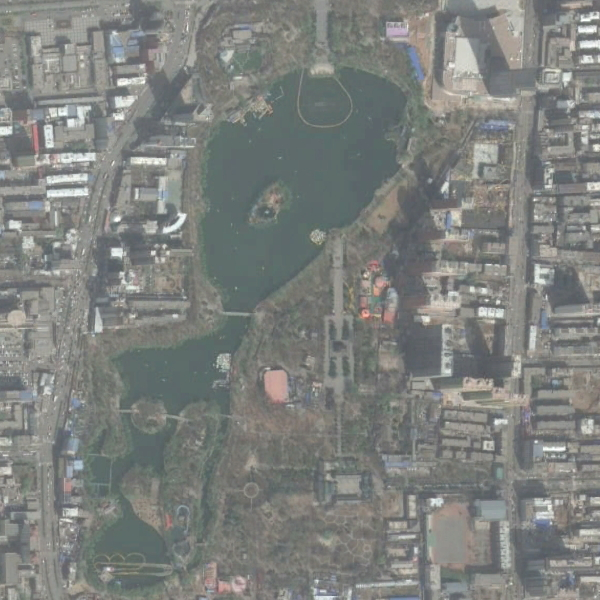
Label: Park